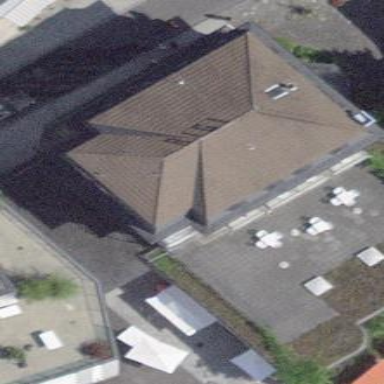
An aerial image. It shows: Hotel building.